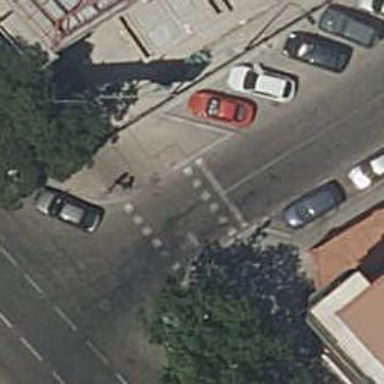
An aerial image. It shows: Zebra crossing with traffic signals. The crossing is marked by traffic lights.